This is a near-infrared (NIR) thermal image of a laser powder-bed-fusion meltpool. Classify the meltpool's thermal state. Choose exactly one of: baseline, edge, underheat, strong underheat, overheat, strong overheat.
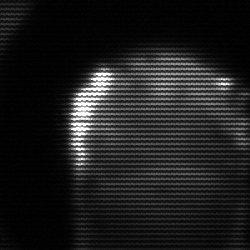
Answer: baseline